Field crop: tomato
Growth stage: 1
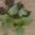
Species: solanum